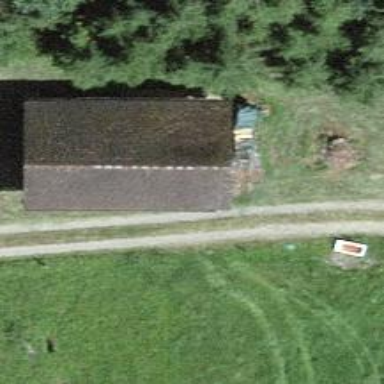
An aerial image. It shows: Barn.